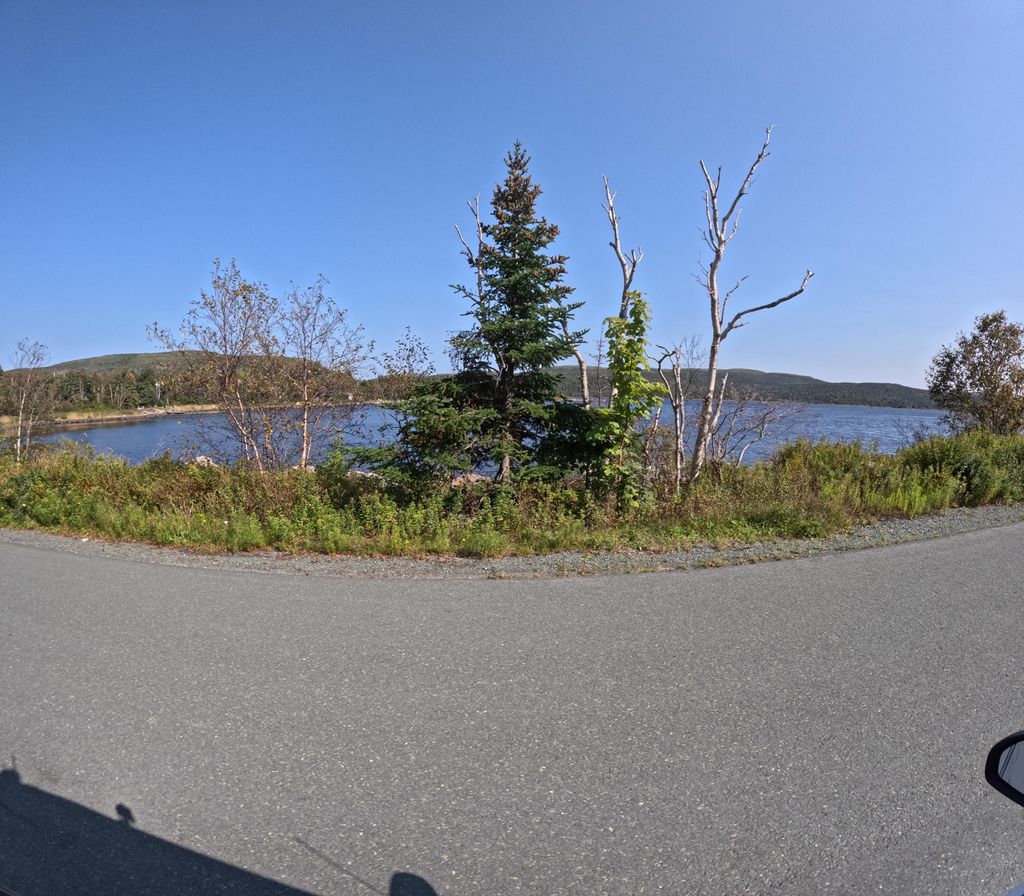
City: st_johns